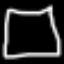
Label: square